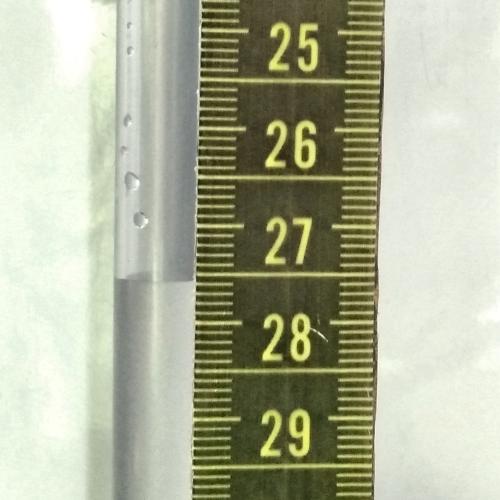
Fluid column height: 27.6 cm